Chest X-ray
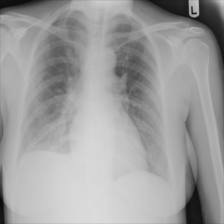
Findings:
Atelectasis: negative
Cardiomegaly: negative
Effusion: negative
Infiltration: negative
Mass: negative
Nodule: negative
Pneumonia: negative
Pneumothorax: negative
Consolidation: negative
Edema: negative
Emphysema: negative
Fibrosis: negative
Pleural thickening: negative
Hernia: negative